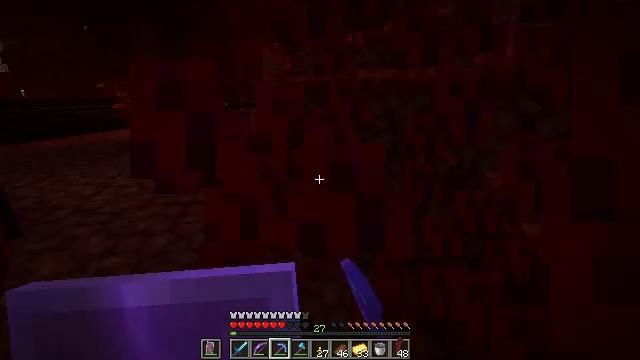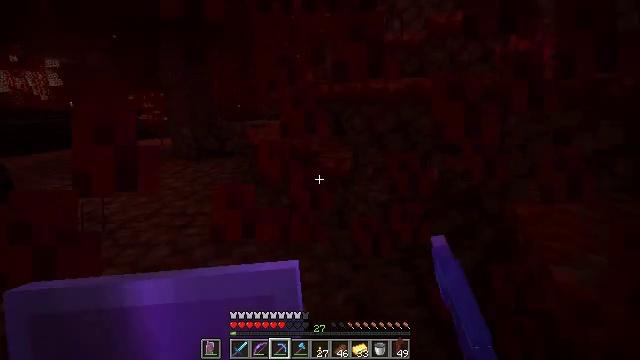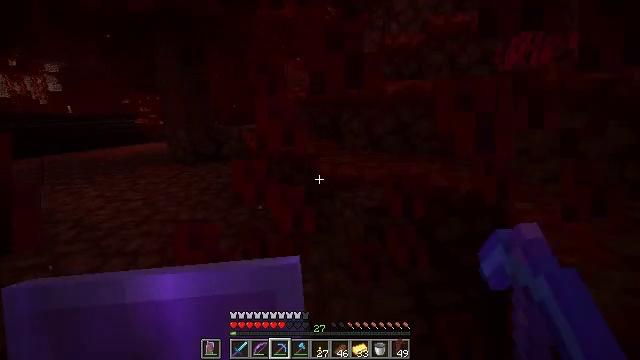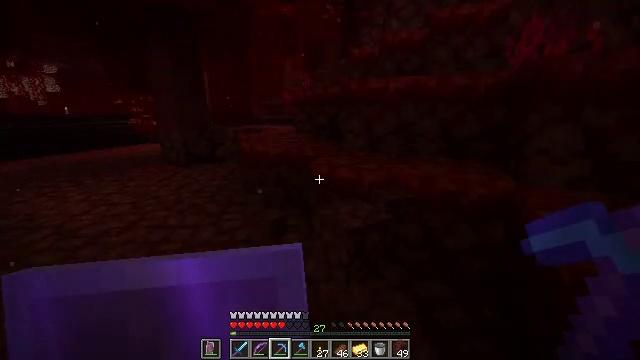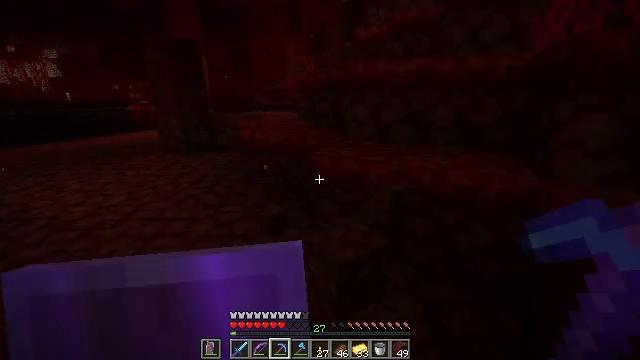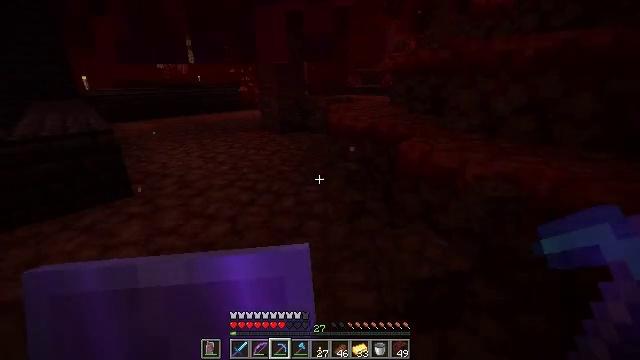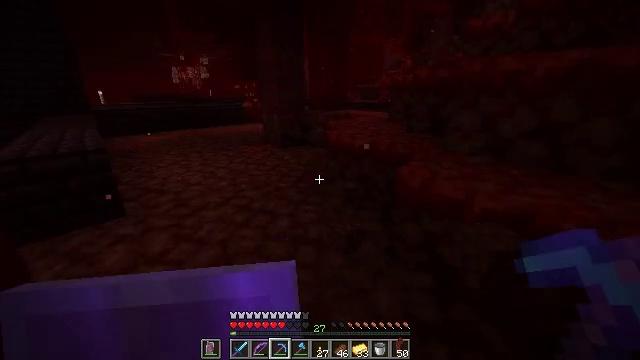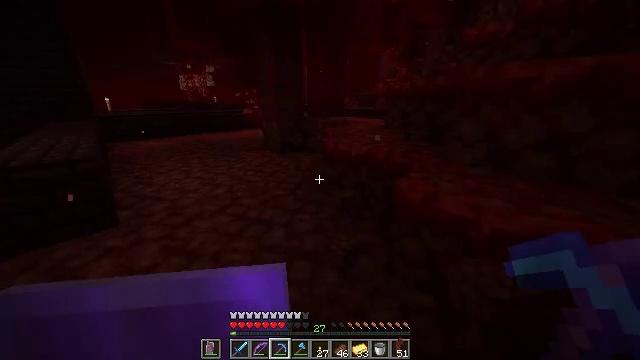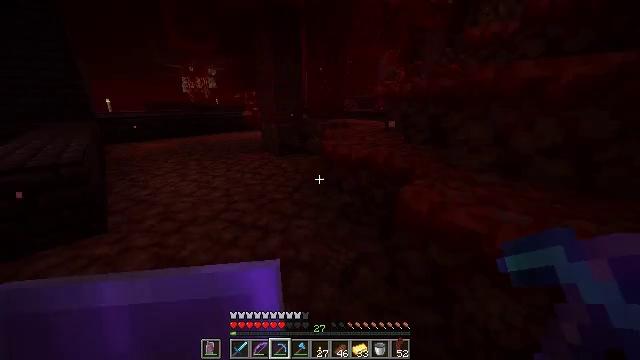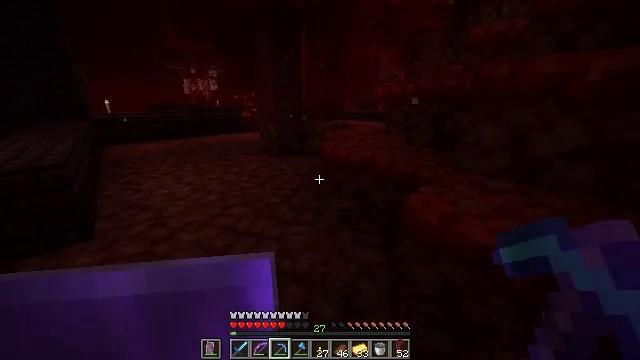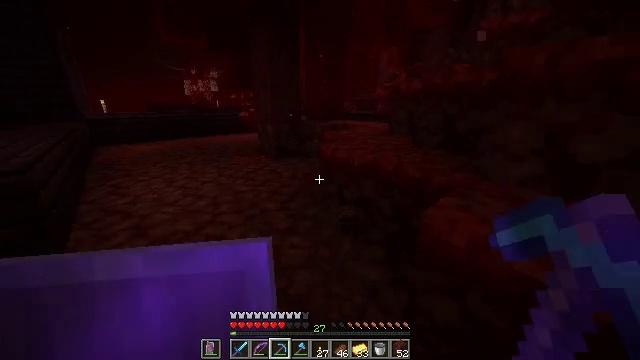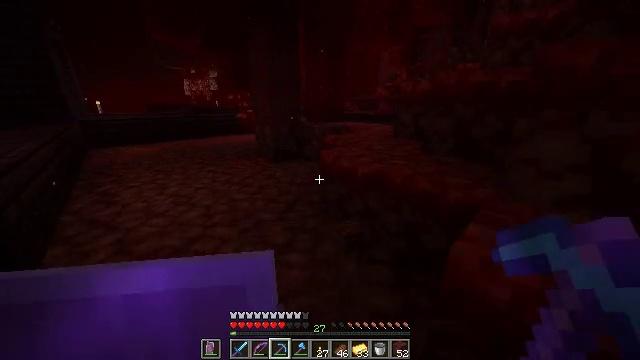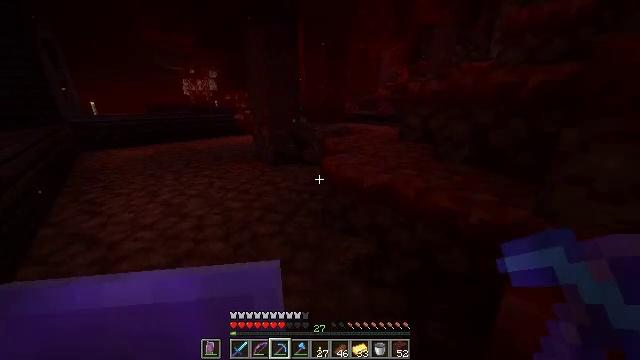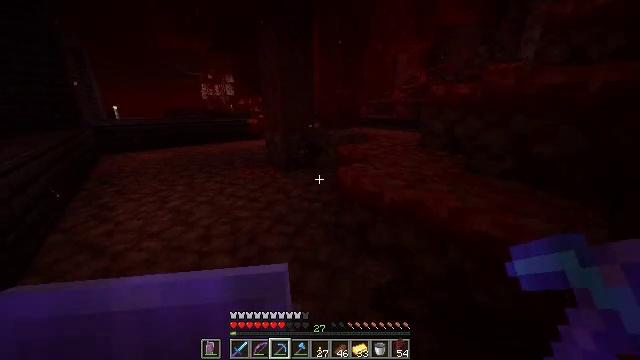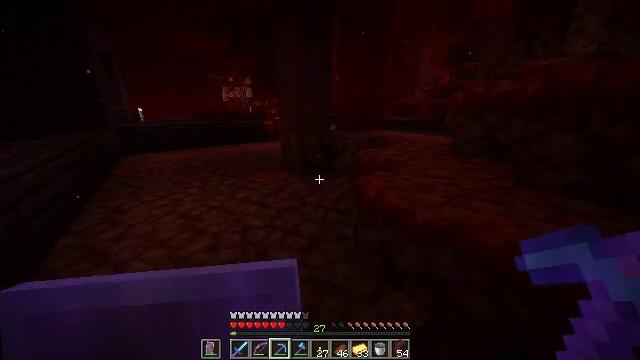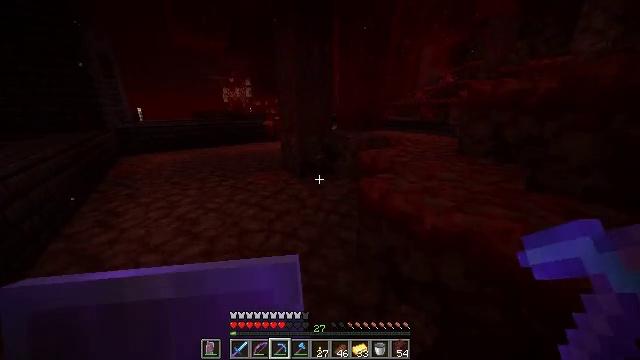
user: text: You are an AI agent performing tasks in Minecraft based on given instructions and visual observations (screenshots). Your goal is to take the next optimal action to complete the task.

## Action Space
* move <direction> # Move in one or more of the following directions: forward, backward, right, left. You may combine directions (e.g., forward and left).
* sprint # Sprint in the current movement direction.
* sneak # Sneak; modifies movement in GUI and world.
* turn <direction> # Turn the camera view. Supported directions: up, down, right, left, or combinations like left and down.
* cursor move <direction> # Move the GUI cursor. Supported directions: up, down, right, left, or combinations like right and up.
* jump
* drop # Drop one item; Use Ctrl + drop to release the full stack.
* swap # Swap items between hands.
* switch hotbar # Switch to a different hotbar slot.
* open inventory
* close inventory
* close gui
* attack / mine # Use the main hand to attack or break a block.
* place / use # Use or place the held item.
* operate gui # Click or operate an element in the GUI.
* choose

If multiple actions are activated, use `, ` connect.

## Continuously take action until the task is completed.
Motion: motion action
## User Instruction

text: Remove crimson roots from the inventory.
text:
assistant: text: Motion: move forward, turn left and up
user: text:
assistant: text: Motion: move forward
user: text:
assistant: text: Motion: move forward
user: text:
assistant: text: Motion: move forward, turn down
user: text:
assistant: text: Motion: move forward, sprint, turn left and down
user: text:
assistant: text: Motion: move forward, sprint, turn up
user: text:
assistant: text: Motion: move forward, sprint
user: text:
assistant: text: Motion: move forward, sprint
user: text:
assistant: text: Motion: move forward, sprint
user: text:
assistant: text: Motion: move forward, sprint
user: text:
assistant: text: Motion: move forward
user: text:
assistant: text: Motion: move forward, sprint
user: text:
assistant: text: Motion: move forward, sprint, turn left
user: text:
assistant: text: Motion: move forward, sprint, turn left
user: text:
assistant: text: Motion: move forward
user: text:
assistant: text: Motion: move forward
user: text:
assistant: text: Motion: move forward
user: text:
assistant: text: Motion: move forward, turn left
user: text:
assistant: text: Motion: move forward
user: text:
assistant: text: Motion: move forward
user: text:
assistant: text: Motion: move forward, turn right
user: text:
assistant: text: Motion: move forward
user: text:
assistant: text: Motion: move forward and move left
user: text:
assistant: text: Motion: move forward and move left, turn right
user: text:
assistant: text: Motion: move forward, turn right and up
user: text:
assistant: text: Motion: move forward, turn right
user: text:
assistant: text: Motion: move forward, turn right and up
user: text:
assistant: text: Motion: move forward
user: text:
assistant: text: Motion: move forward
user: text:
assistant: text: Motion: move forward, turn right and up